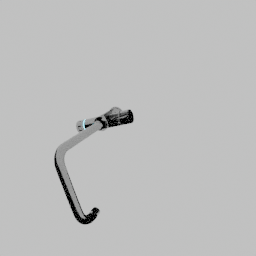
Label: appliances